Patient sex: M
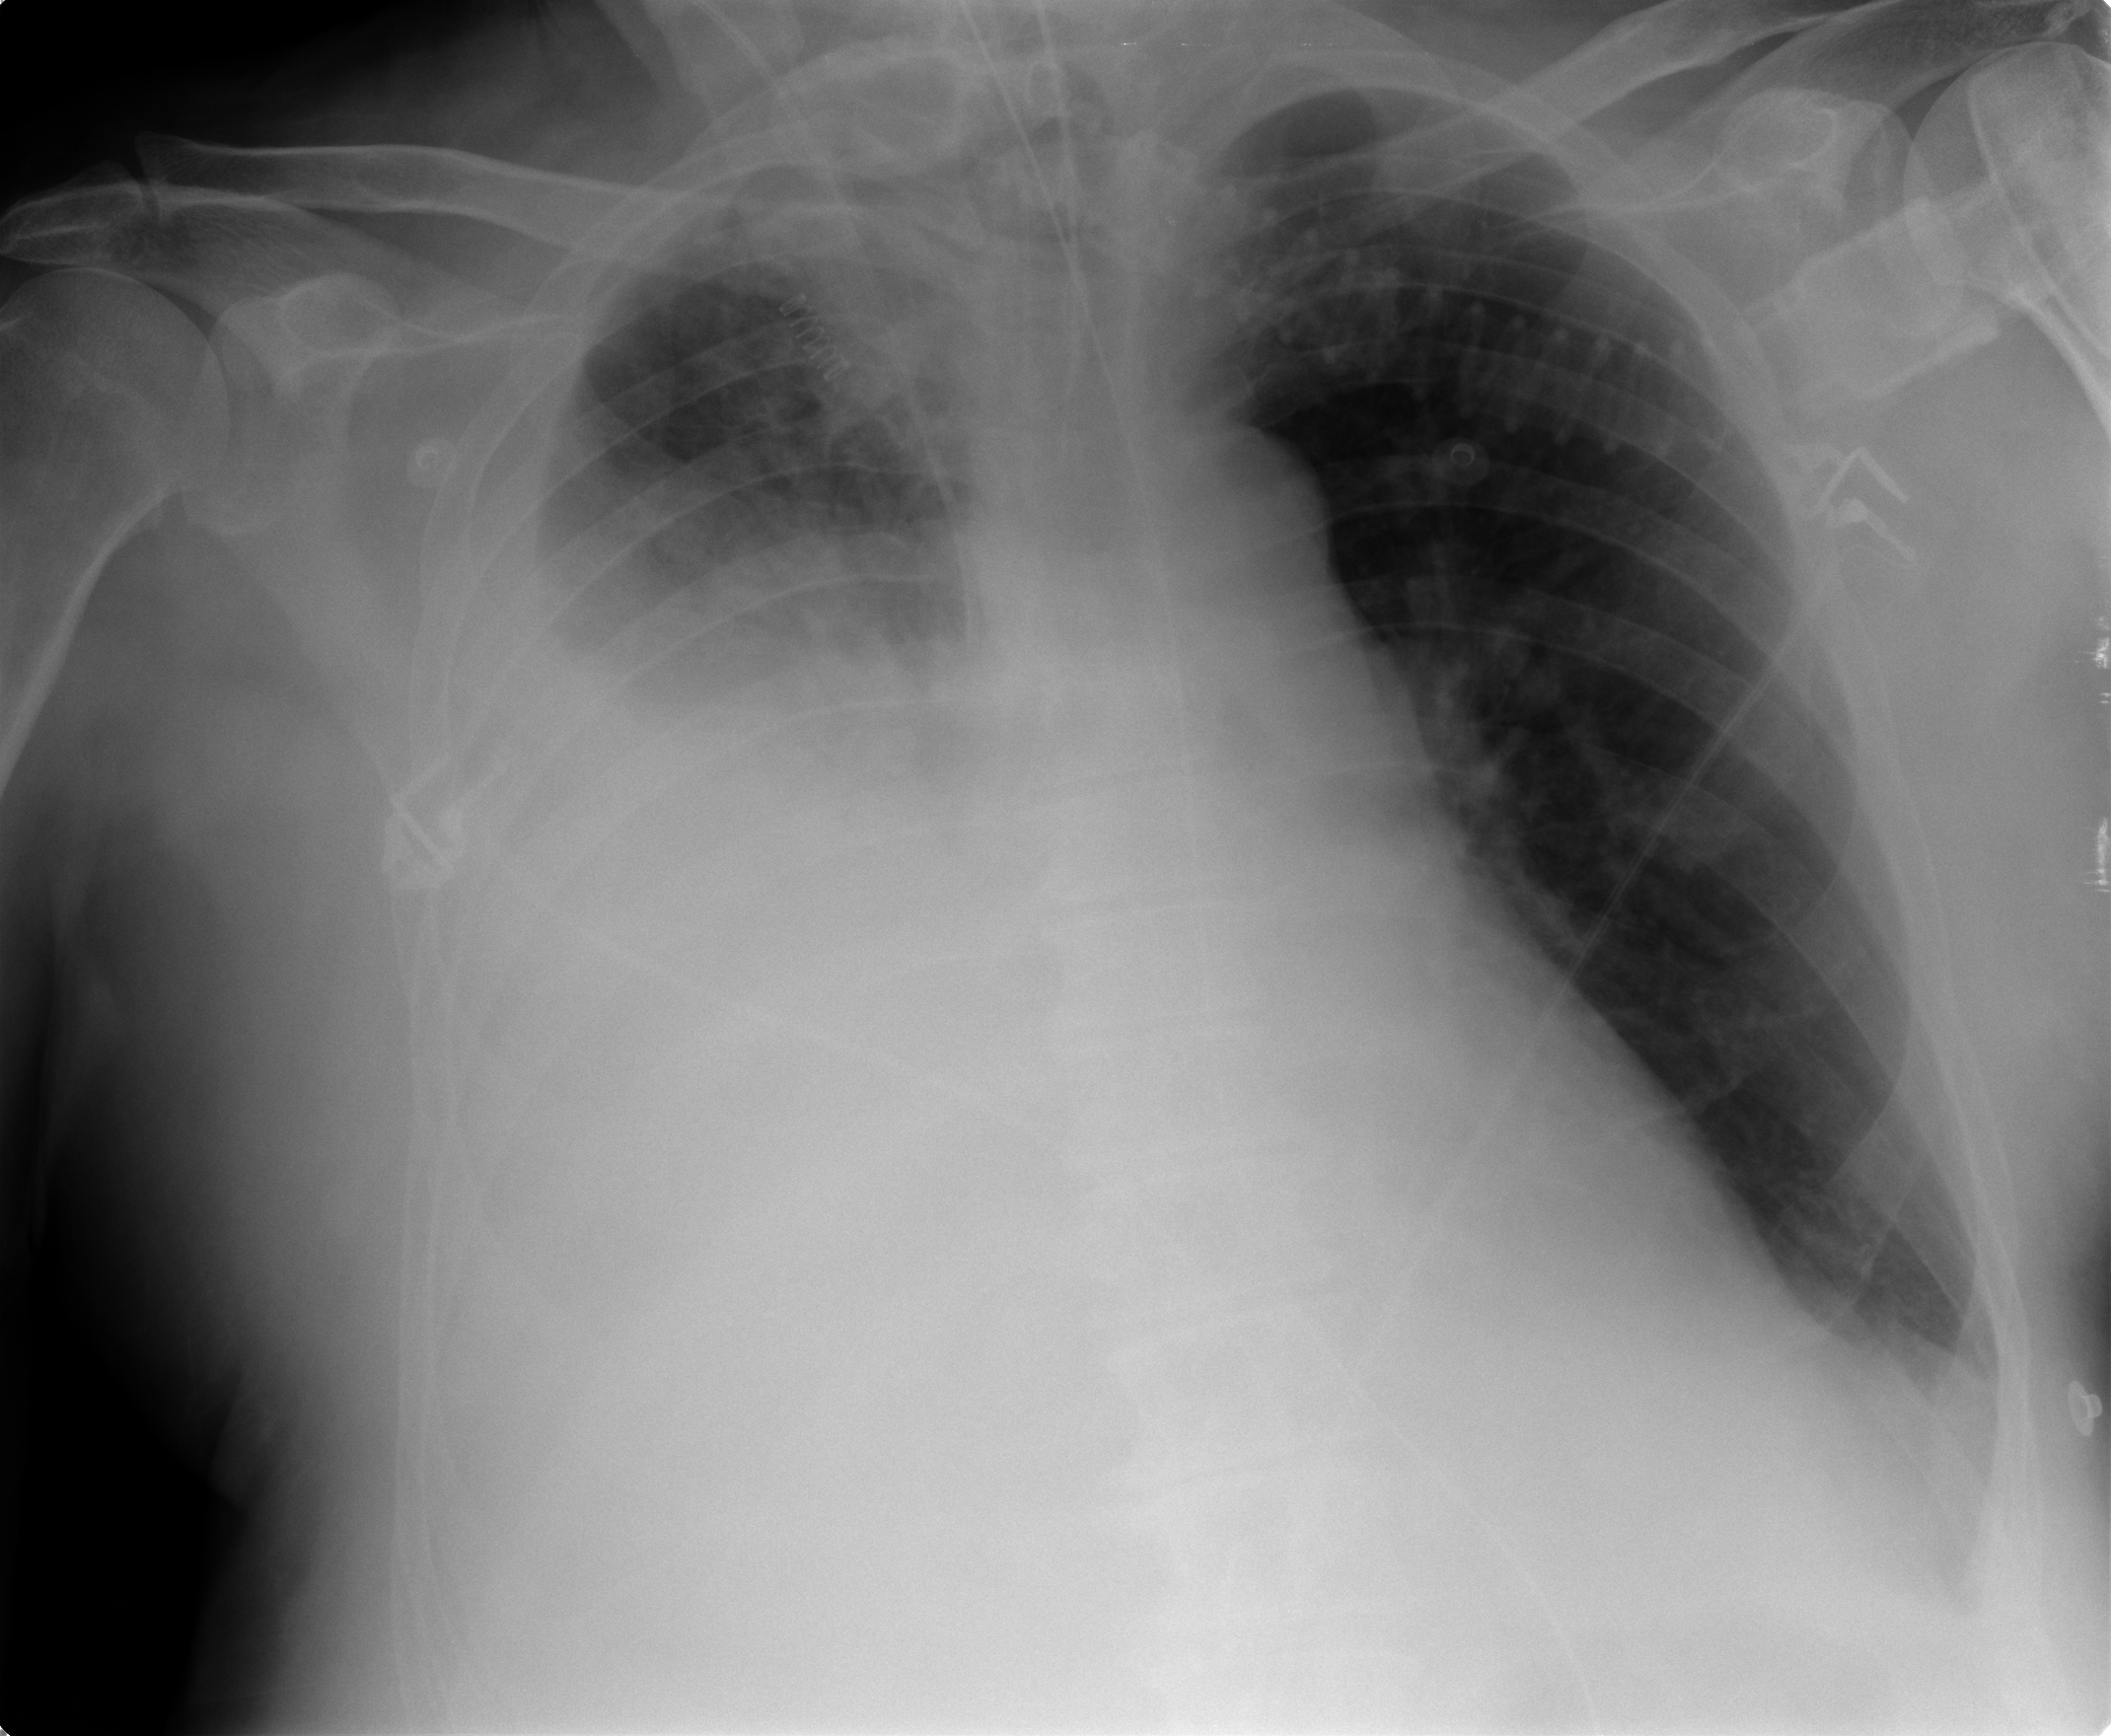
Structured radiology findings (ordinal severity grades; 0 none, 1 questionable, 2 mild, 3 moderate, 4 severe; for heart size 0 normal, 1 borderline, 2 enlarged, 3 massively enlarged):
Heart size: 0
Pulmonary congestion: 0
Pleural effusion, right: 4
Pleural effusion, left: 1
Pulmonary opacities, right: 1
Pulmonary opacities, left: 0
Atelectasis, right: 4
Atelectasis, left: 1